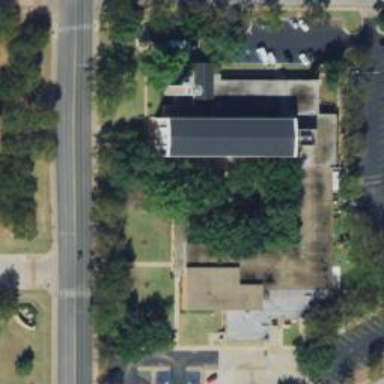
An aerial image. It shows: Building that serves as place of worship.